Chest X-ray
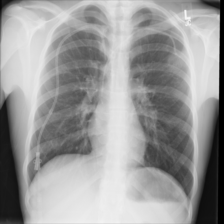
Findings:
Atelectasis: negative
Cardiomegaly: negative
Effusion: negative
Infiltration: negative
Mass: negative
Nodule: negative
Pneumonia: negative
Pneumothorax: negative
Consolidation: negative
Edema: negative
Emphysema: negative
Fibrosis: negative
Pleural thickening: negative
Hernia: negative